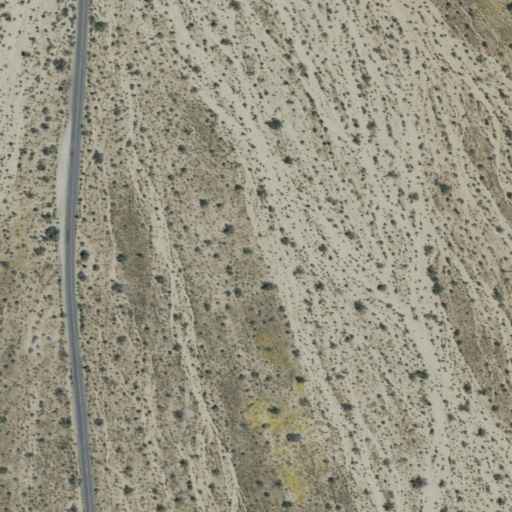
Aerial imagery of valley in California named Cottonwood Canyon containing shrub, open development, and low intensity development